Question: I have been using 'UIBubbleTableView' for about two years now without much problem.
Today I checked it on iPHone 6 Plus and to my suprise the 'UIBubbleTableView' looks as weird as in the screen shot below.

Has anyone encountered this issue before? What could be done? I think the author has decided to discontinue the support for the lib. Any alternatives that has the features of UIBubbleTableView?
Thanks.
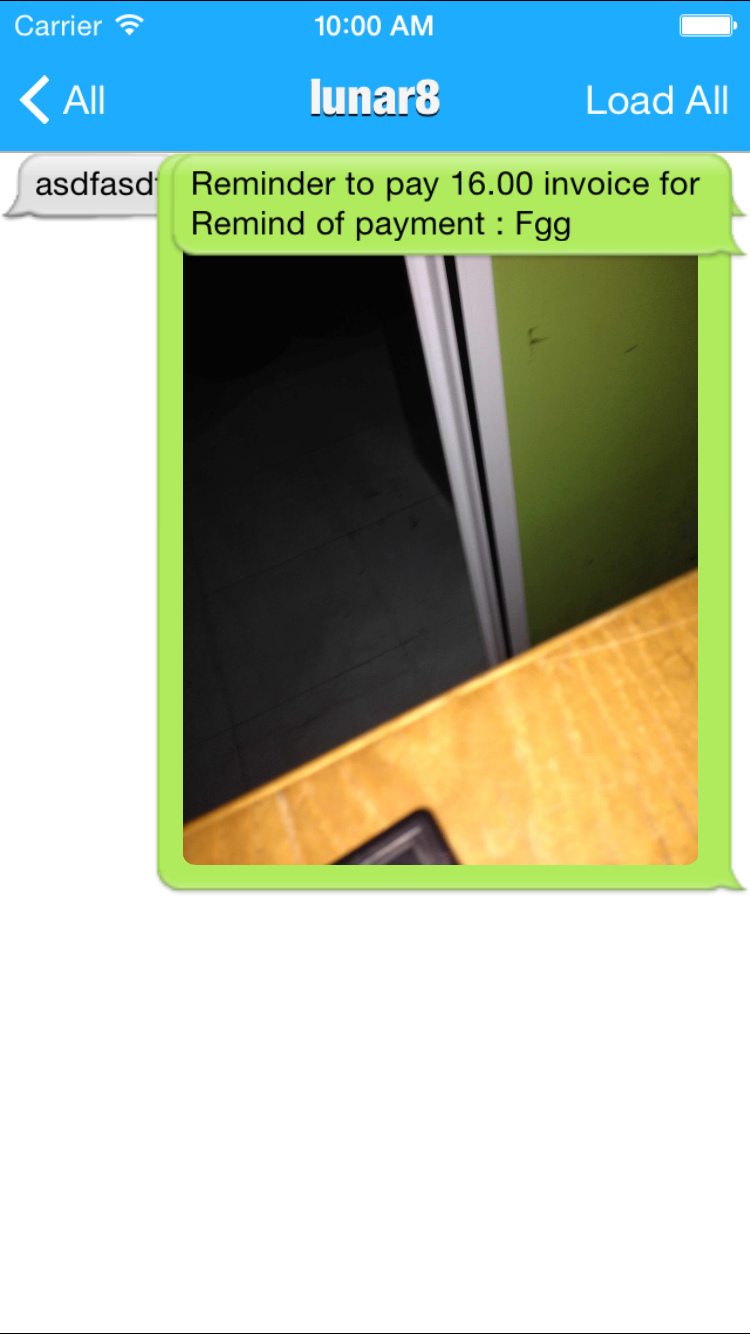
Answer: Try replace
'''
(float)tableView:(UITableView *)tableView heightForRowAtIndexPath:(NSIndexPath *)indexPath
'''
for
'''
(CGFloat)tableView:(UITableView *)tableView heightForRowAtIndexPath:(NSIndexPath *)indexPath
'''
in 'UIBubbleTableView.m'. See 'UIBubbleTableView' issue <URL>
Quote a comment from <URL> about issue reason :
> The problem is indeed the call to - (float)tableView:(UITableView
*)tableView heightForRowAtIndexPath:(NSIndexPath *)indexPath. When compiled for 64-bit, CGFloat is 64 bit, whereas float is only 32-bit.
The method signature doesn't match, so heightForRow is never called.
Changing it from float to CGFloat is exactly the right solution.